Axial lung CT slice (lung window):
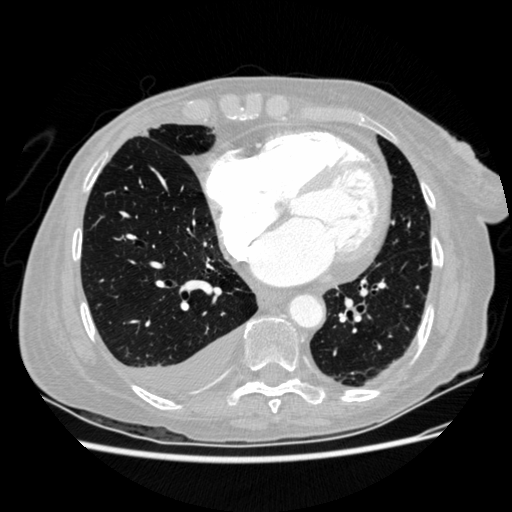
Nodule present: no